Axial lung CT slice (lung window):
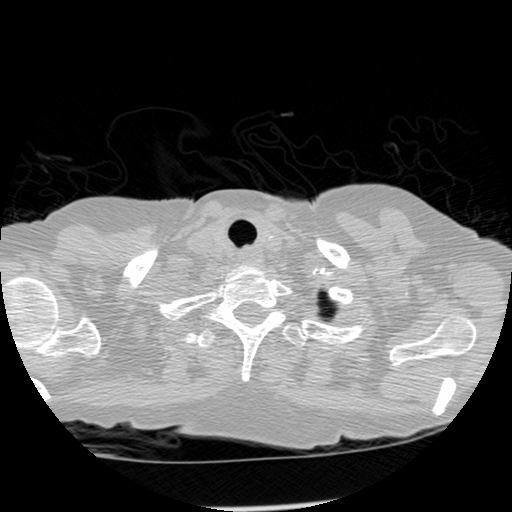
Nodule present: no